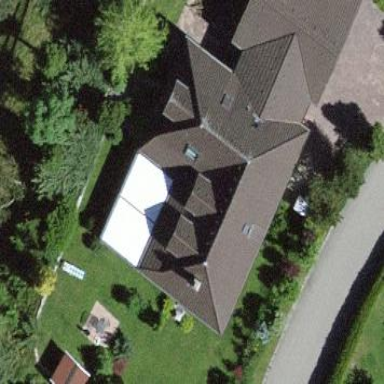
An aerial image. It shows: Simple house.